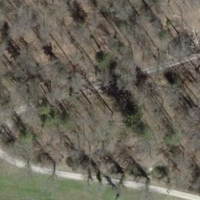
EUNIS habitat code: 41
Species observed at this site:
Cirsium palustre